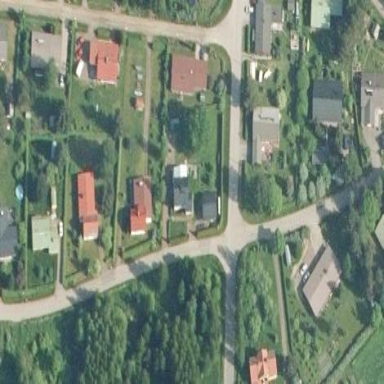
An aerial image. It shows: Residential area.